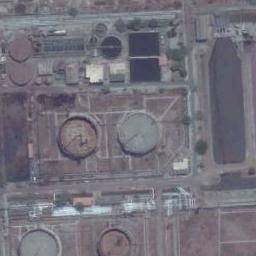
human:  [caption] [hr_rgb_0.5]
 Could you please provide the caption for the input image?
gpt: There are many buildings beside the storage tanks .

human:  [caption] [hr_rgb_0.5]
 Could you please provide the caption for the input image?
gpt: There are three white storage tanks and three silver storage tanks .

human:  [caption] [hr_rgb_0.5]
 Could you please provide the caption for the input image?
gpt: There are many storage tanks on the bare land .

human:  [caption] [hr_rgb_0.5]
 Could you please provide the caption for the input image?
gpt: There are many differently sized storage tanks in the factory .

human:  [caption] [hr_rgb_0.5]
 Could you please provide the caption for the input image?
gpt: There are several storage tanks of different sizes .